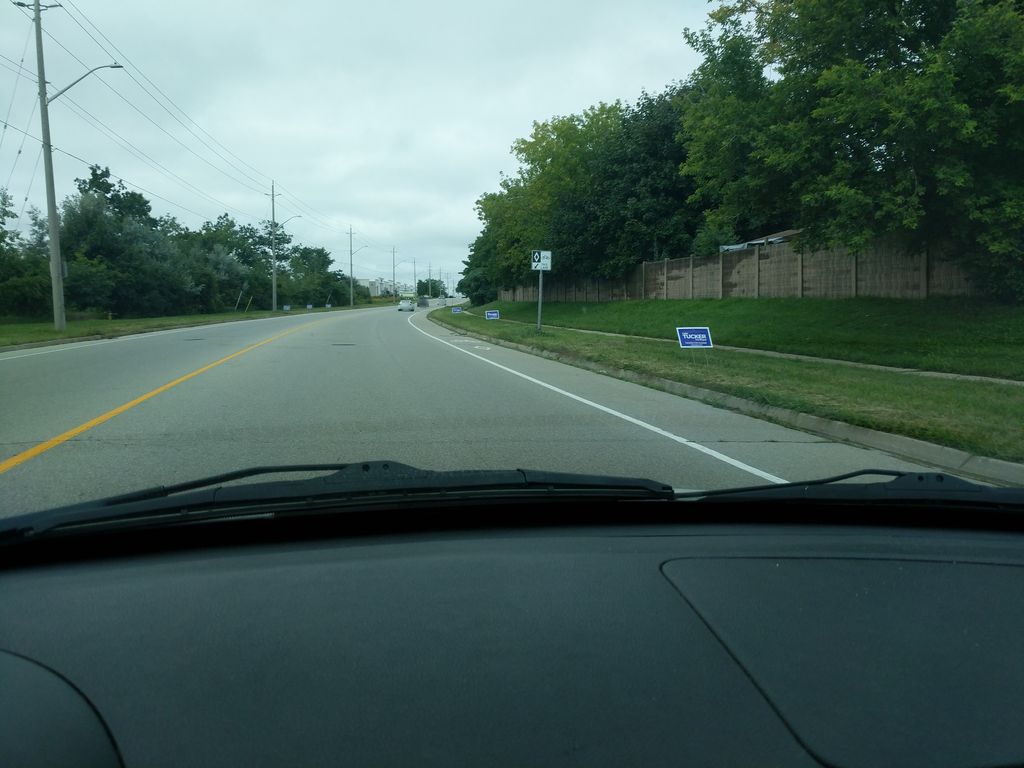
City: kitchener-waterloo